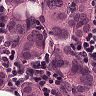
Metastatic tissue present: yes